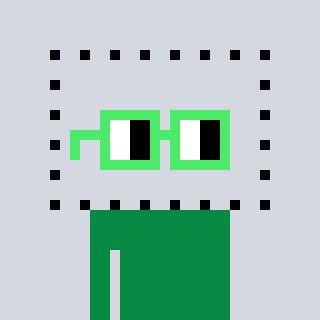
a pixel art character with square light green glasses, a void-shaped head and a green-colored body on a cool background